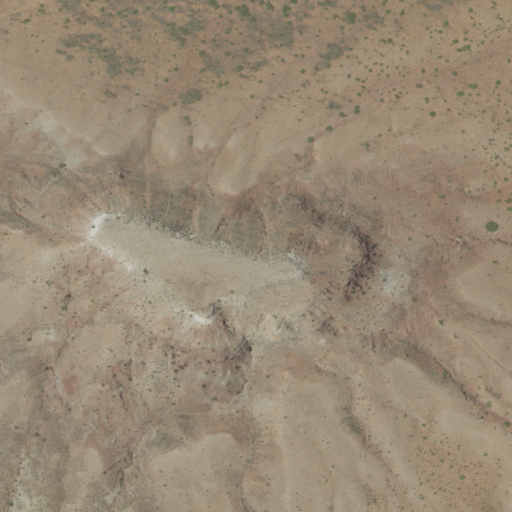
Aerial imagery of mountain in New Mexico named Taiban Peak containing only shrub